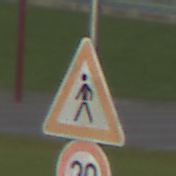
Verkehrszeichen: FussgaengerRechts
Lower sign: Geschwindigkeit20
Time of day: MorningAfternoon
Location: Outdoor (Suburban)
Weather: PartlyCloudy
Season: NotSpecified
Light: Natural